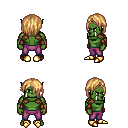
a pixel art fantasy rpg character, male body template, orc, green skin, leather shoulder armor, magenta pants, light blonde bangs hairstyle, leather bracers, gold boots, four views (front, back, left, right), 2x2 character sprite sheet, small pixel art, hard edges, no anti-aliasing